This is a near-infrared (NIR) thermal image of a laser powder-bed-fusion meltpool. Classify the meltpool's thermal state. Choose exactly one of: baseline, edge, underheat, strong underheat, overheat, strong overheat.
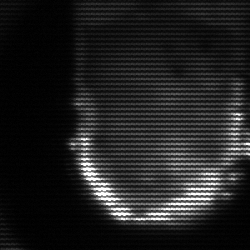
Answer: baseline